Question: A previous question dealt with using 'savefig()' to save with the same facecolor (background color) as is displayed on screen, namely:
'''
fig = plt.figure()
fig.patch.set_facecolor('blue')
fig.savefig('foo.png', facecolor=fig.get_facecolor())
'''
<URL>
(Using 'savefig()' requires us to respecify the background color.)
I can also specify an alpha for transparency, e.g.: <URL>
'fig.patch.set_alpha(0.5)'
I can't find a way to make the figure with a transparent facecolor save as it appears onscreen. The documentation seems incomplete on this: <URL>.
EDIT: Some relevant extracts of code:
'''
def set_face_color(fig, facecolor):
if facecolor is False:
# Not all graphs get color-coding
facecolor = fig.get_facecolor()
alpha = 1
else:
alpha = 0.5
color_with_alpha = colorConverter.to_rgba(
facecolor, alpha)
fig.patch.set_facecolor(color_with_alpha)
def save_and_show(plt, fig, save, disp_on, save_as):
if save:
plt.savefig(save_as, dpi=dpi_file, facecolor=fig.get_facecolor(),
edgecolor='none')
if disp_on is True:
figManager = plt.get_current_fig_manager()
figManager.window.showMaximized()
plt.show()
else:
plt.close('all')
'''
It might be possible to combine these, but I often call 'set_face_color()' at the beginning of a graphing function before I build up a grid of subplots and then 'save_and_show()' toward the end. I guess it should work in either place, but optimally I'd prefer to keep the functions separate and be able to extract the alpha to pass to 'savefig()' from the final fig.
EDIT 2 - Worth a thousand words
Alpha = 0.5 on the left, 1 on the right.

'''
t = [1, 2, 3, 4, 5]
fig = plt.figure()
fig.patch.set_alpha(0.5)
fig.set_facecolor('b')
plt.plot(t, t)
fig2 = plt.figure()
fig2.set_facecolor('b')
plt.plot(t,t)
'''
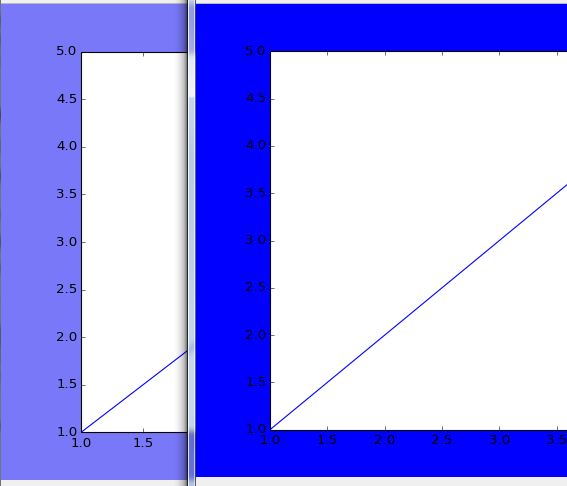
Answer: I ran your code on Matplotlib 1.5 and found that it produced the expected output for me. For all happening on upon this in the future I give two concise ways of achieving this below.
A quick note, you definitely don't want to set 'transparent=True' as an option for savefig as this will override the facecolors as you can see in the matplotlib.figure.savefig <URL>.
To actually solve your problem the second link you posted <URL> actually solves the problem. The issue with the code snippet in the question is the use of 'fig.set_facecolor' as opposed to 'fig.patch.set_facecolor'
# Fix 1:
From the above linked question use the facecolor argument to savefig
'''
import matplotlib.pyplot as plt
fig = plt.figure()
fig.patch.set_facecolor('b') # instead of fig.patch.set_facecolor
fig.patch.set_alpha(0.5)
plt.plot([1,3], [1,3])
plt.tight_layout()
plt.show()
plt.savefig('method1.png', facecolor=fig.get_facecolor())
'''
# Fix 2:
You can also specify the savefig facecolor through the rcParams.
'''
import matplotlib.pyplot as plt
import matplotlib as mpl
fig = plt.figure()
col = 'blue'
#specify color of plot when showing in program.
#fig.set_facecolor(col) also works
fig.patch.set_facecolor(col)
#specify color of background in saved figure
mpl.rcParams['savefig.facecolor'] = col
#set the alpha for both plot in program and saved image
fig.patch.set_alpha(0.5)
plt.plot([1,3], [1,3])
plt.tight_layout()
plt.show()
plt.savefig('method2.png')
'''
If you you would like your axes to have a background these solution should leave that background (such as produced by seaborn in Erotemic's comment) intact. If you want to be more explicit about it add:
'''
ax.patch.set_color('palegoldenrod') # or whatever color you like
ax.patch.set_alpha(.7)
'''
The axis patch alpha will transfer to savefig without extra effort.
Note that in both cases I used 'plt.tight_layout()' to eliminate useless extra space in the saved figure. You can read more on that in the matplotlib <URL>.